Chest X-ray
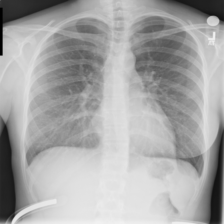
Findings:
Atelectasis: negative
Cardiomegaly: negative
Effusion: negative
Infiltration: negative
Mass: negative
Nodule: negative
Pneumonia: negative
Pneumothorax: negative
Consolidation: negative
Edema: negative
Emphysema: negative
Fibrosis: negative
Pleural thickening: negative
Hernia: negative